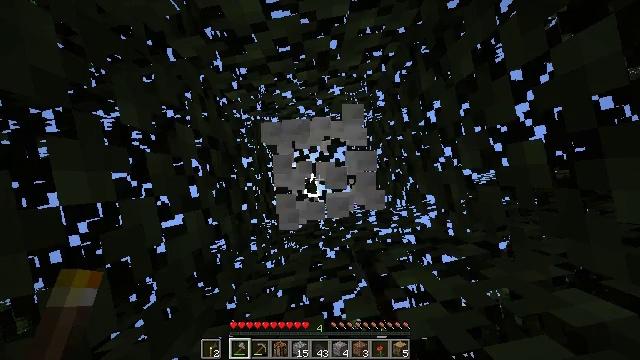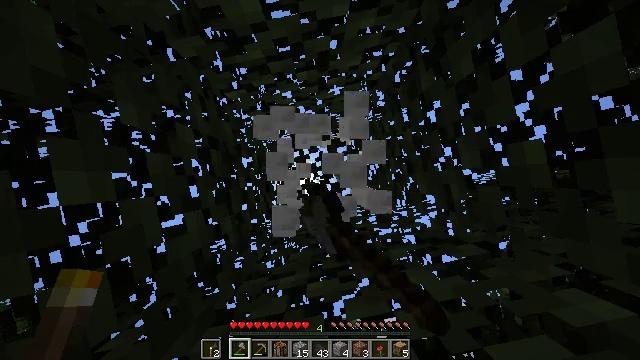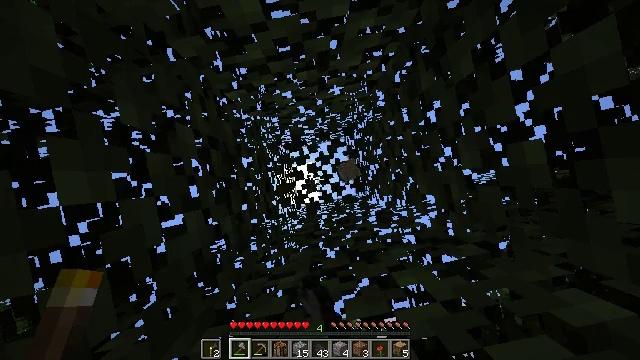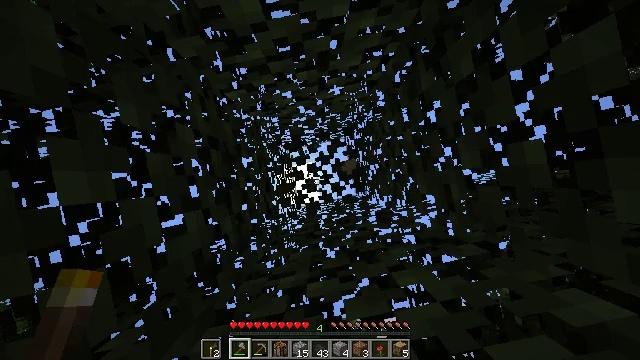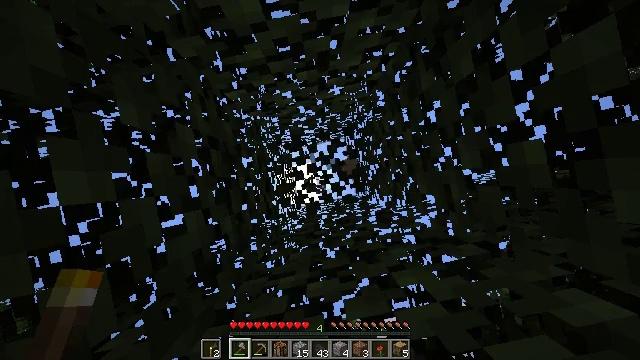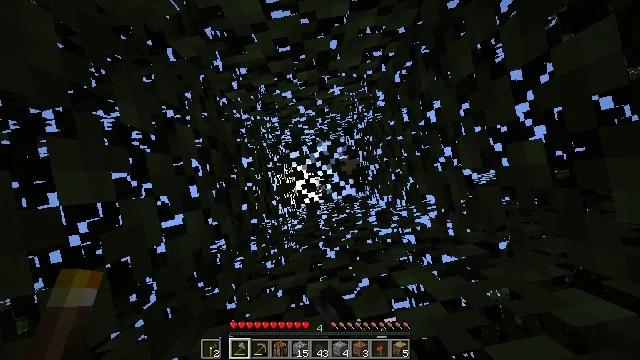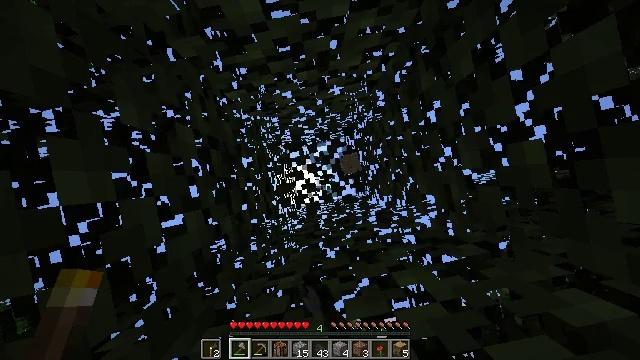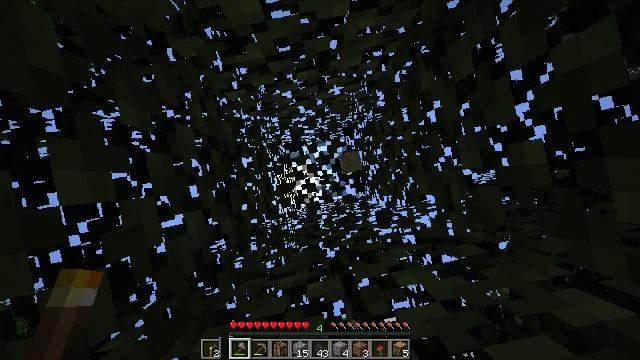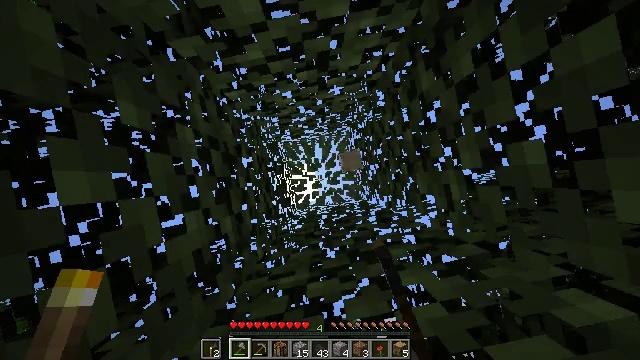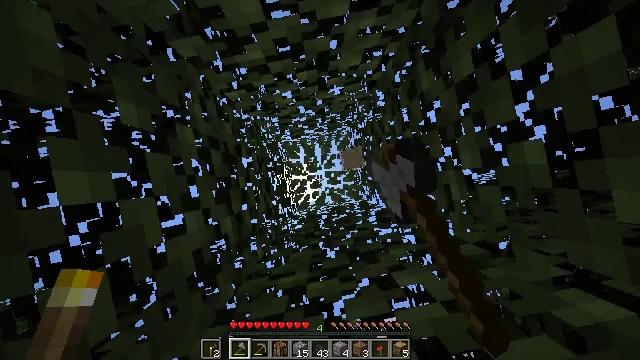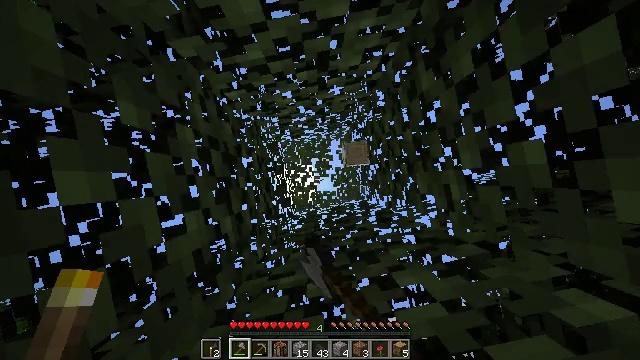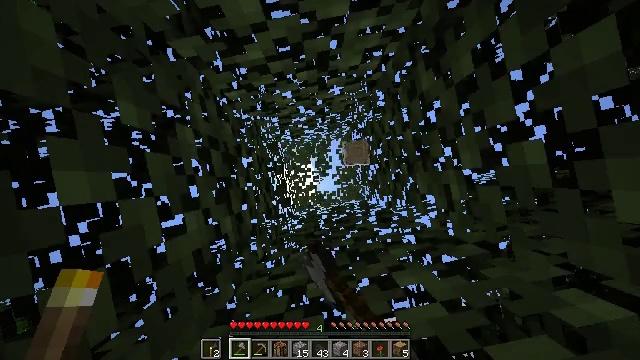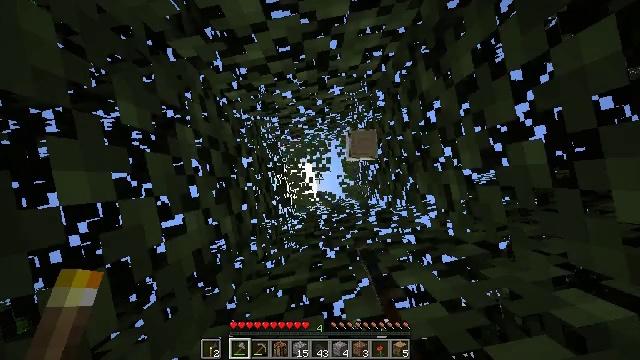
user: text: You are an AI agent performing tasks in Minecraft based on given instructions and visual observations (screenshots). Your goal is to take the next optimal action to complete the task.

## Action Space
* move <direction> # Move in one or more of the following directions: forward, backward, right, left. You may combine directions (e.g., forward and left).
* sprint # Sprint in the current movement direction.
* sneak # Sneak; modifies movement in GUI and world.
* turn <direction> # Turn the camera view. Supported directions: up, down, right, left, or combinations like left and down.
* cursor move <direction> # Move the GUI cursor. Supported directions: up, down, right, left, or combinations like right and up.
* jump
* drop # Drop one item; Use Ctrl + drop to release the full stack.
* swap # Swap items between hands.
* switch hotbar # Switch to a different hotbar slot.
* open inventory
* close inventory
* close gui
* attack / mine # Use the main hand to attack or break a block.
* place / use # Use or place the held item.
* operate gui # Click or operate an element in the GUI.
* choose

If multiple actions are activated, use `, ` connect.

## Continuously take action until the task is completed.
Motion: motion action
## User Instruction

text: Collect birch leaves from the tree.
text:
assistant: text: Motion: attack / mine
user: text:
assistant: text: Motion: attack / mine
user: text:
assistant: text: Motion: attack / mine
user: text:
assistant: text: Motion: attack / mine
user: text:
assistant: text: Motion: attack / mine
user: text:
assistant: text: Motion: attack / mine
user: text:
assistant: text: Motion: attack / mine
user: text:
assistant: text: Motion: attack / mine
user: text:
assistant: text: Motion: attack / mine
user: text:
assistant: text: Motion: no_op
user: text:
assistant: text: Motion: no_op
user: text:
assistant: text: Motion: no_op
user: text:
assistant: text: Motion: no_op